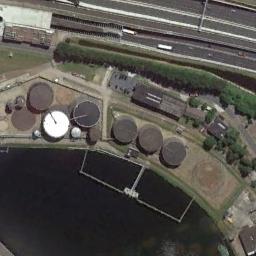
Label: storage_tank